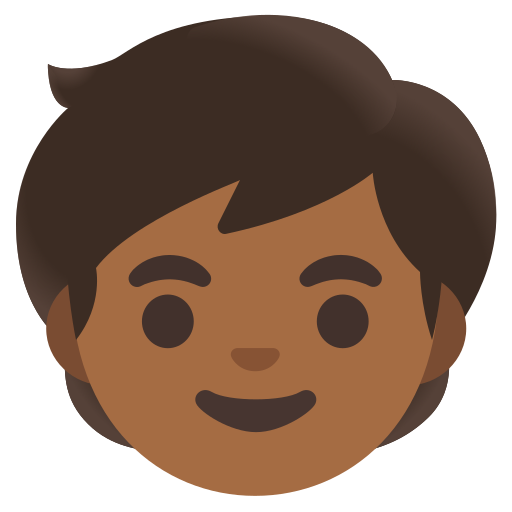
Emoji: 🧒🏾